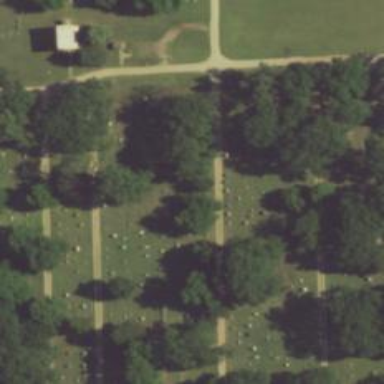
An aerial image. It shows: Cemetery.